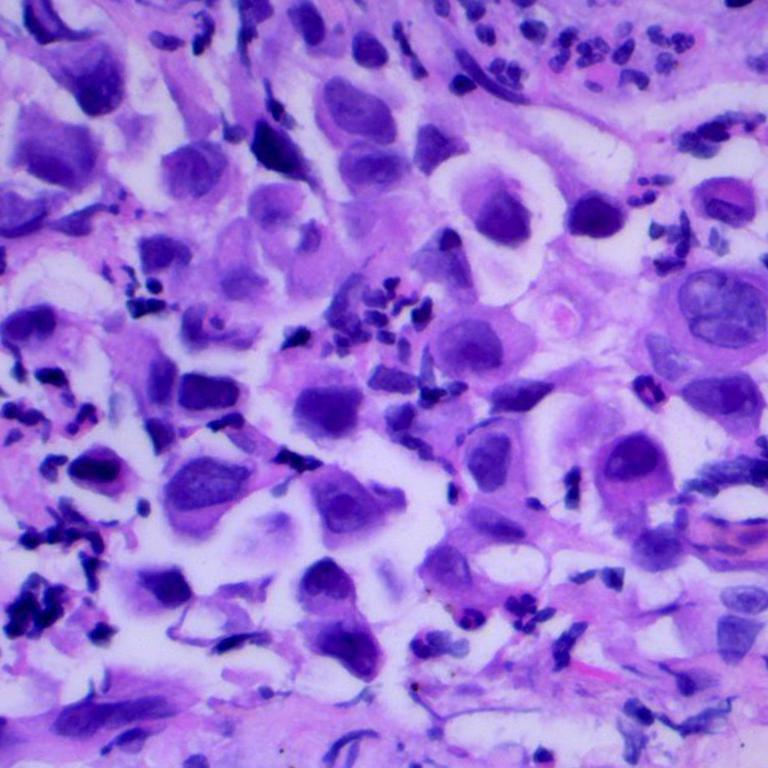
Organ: lung
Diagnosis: adenocarcinomas